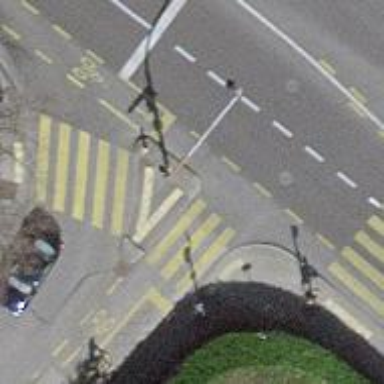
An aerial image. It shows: Asphalt cycleway.